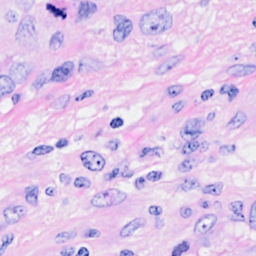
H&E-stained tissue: Breast